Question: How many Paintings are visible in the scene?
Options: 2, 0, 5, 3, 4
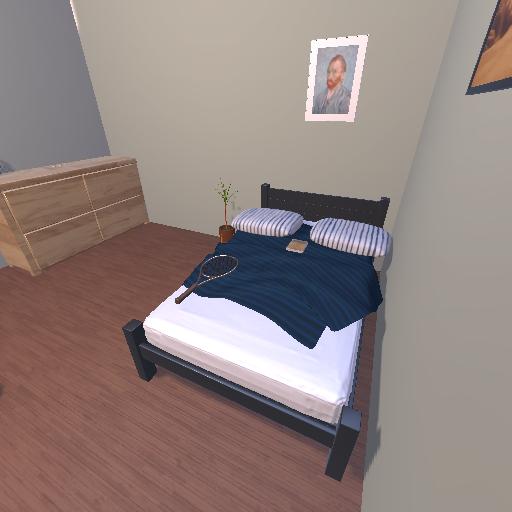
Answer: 2